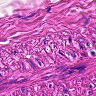
Metastatic tissue present: no